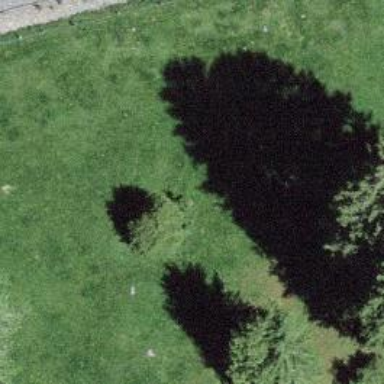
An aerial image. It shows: Single tag "natural: tree."